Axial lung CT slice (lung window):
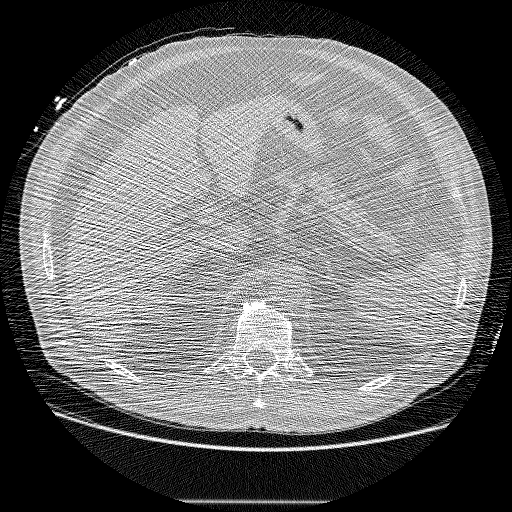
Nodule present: no